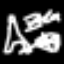
Label: The Eiffel Tower